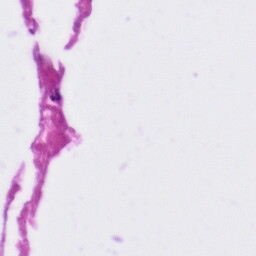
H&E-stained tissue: Tonsil